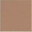
Piece: xx